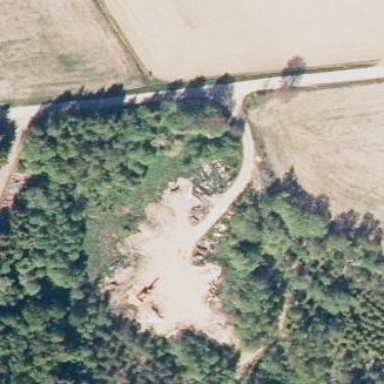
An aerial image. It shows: Quarry area.